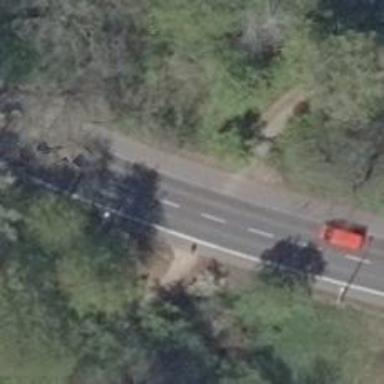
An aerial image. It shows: Asphalt road with primary designation. There is cycle track on the left side and sidewalk.